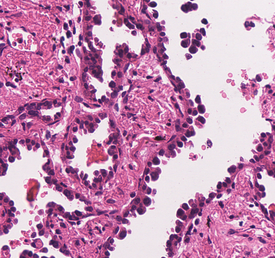
Tumor epithelial tissue: yes
Tumor-associated stroma tissue: yes
Normal tissue: no